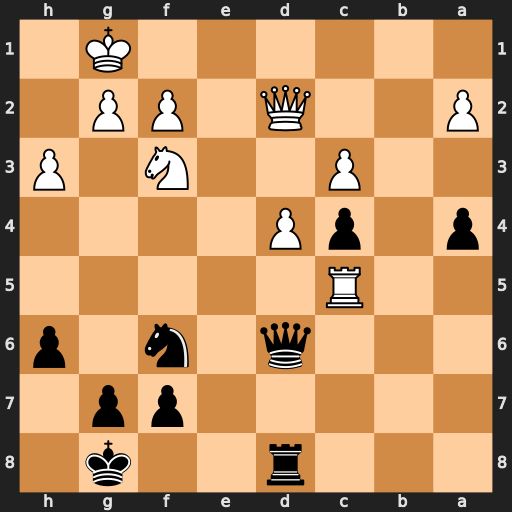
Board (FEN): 3r2k1/5pp1/3q1n1p/2R5/p1pP4/2P2N1P/P2Q1PP1/6K1
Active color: b
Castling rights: -
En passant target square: -
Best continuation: Ne4 Qe3 Nxc5